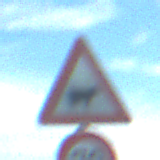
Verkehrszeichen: ViehtriebLinks
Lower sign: Geschwindigkeit70
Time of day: Midday
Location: Outdoor (Special)
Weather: PartlyCloudy
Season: NotSpecified
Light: Natural